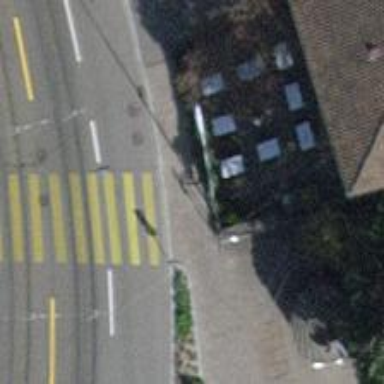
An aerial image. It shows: Uncontrolled zebra crossing with central island. The crossing is marked with zebra stripes.